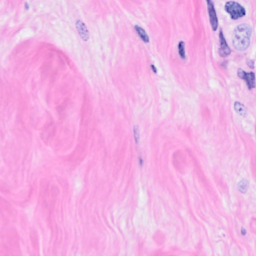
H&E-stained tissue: Breast